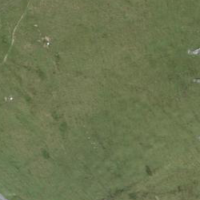
EUNIS habitat code: 23
Species observed at this site:
Phylloscopus collybita
Phoenicurus ochruros
Oenanthe oenanthe
Falco tinnunculus
Periparus ater
Aquila chrysaetos
Anthus spinoletta